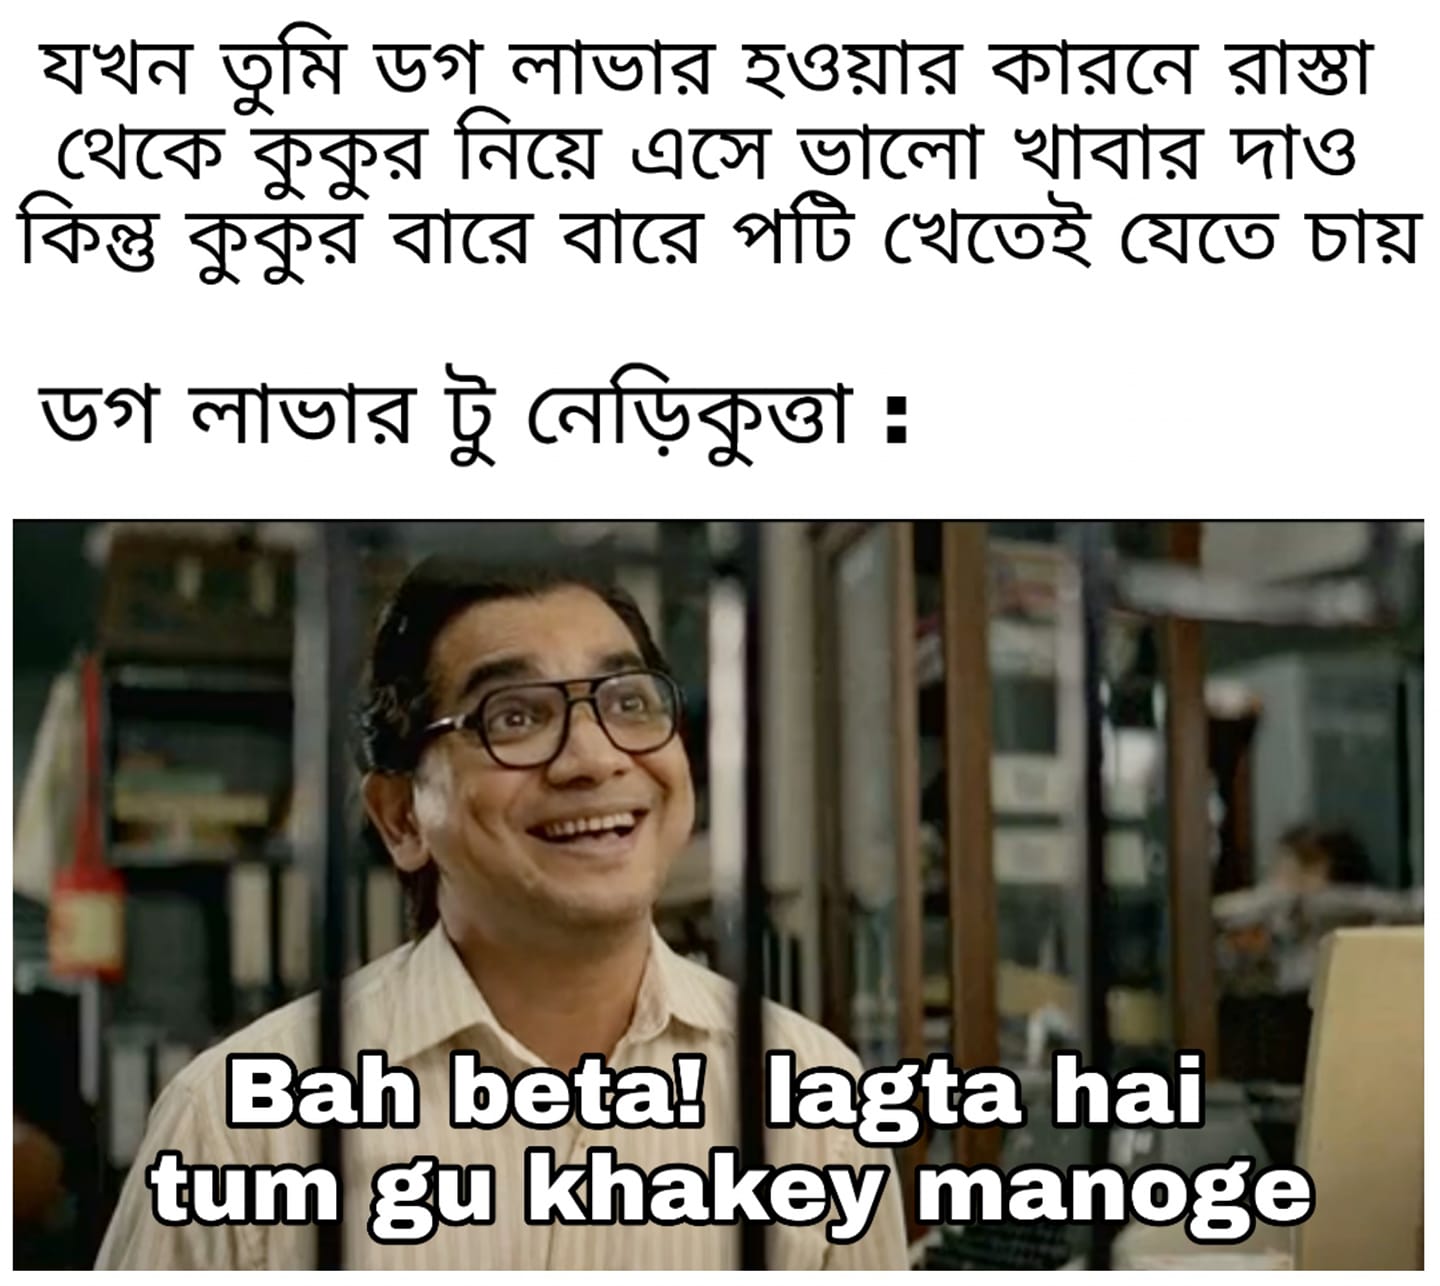
Caption: যখন তুমি ডগ লাভার হওয়ার কারনে রাস্তা থেকে কুকুর নিয়ে এসে ভালো খাবার দাও কিন্তু কুকুর বারে বারে পটি খেতেই যেতে চায়     ডগ লাভার টু নেড়িকুত্তা  :   Bah beta ! lagta hai tum gu khakey manoge
Label: non-hate